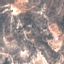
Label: HerbaceousVegetation